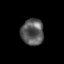
Tissue: skin
Cell type: Epithelial cells
Senescence score: 0.2865
Nuclear area (px): 584
Mean DAPI intensity: 89.447